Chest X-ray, PA view. Patient: 48 years old, sex F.
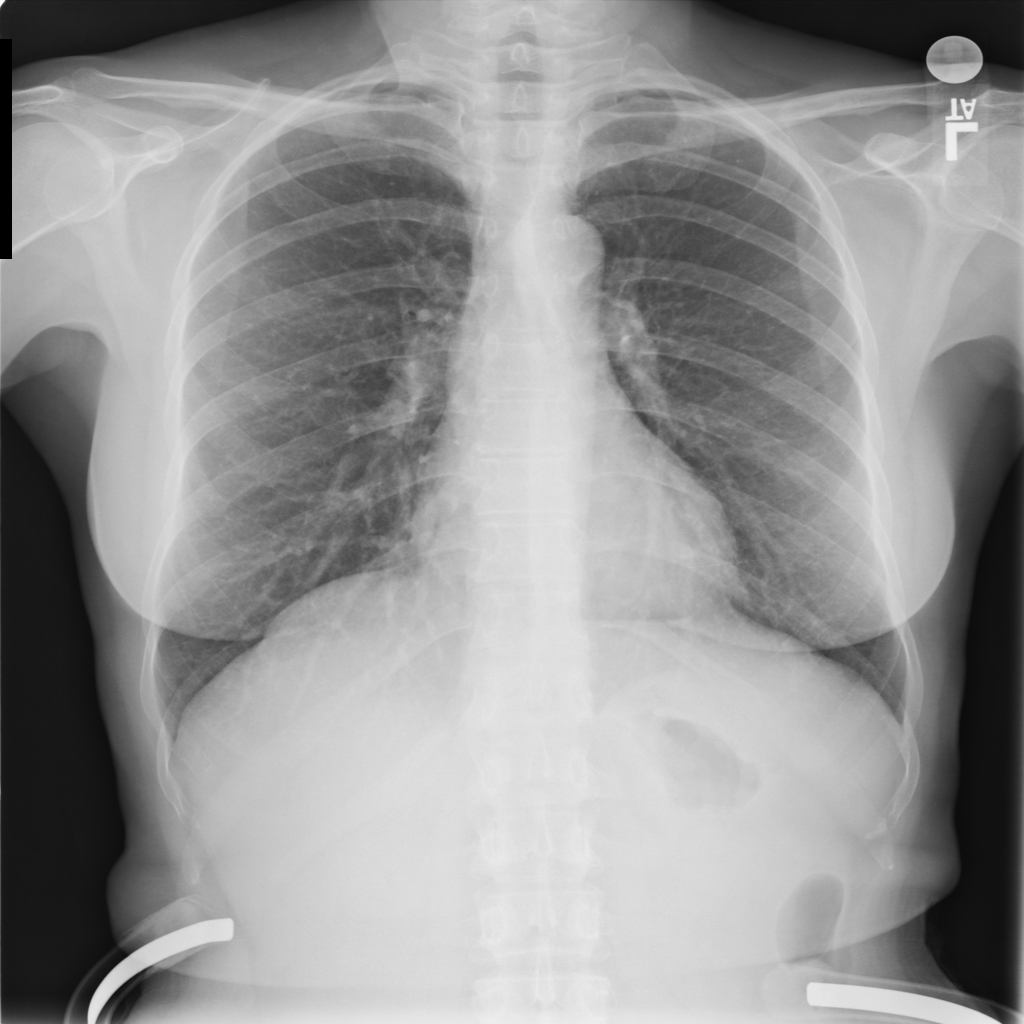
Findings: No Finding